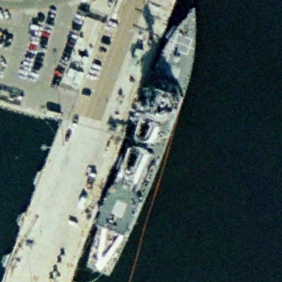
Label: destroyer